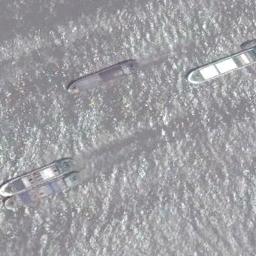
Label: ship